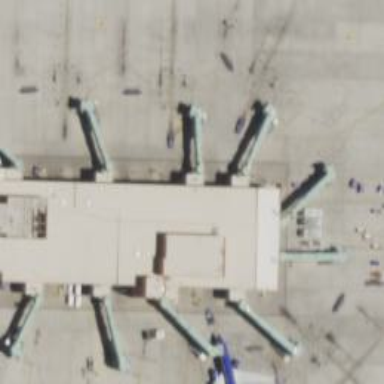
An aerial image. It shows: Airport gate.